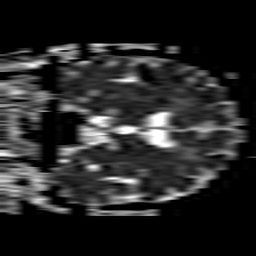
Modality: ADC
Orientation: coronal
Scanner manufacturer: philips
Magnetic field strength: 1.5 T
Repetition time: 3.398 s
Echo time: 0.06922 s